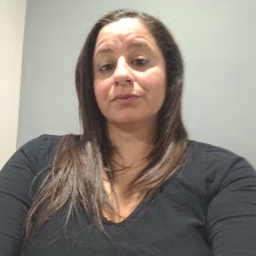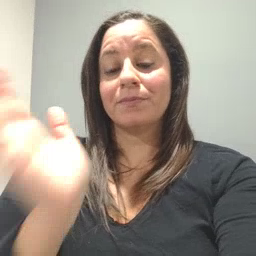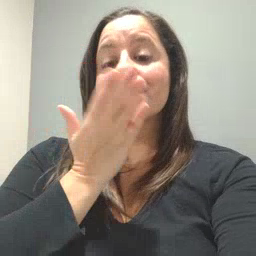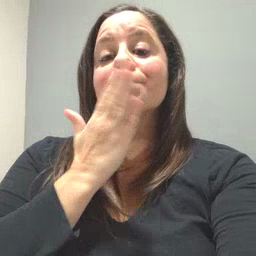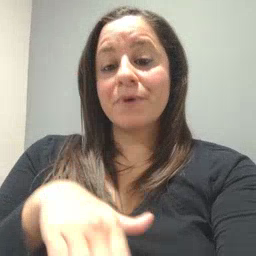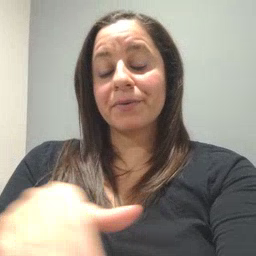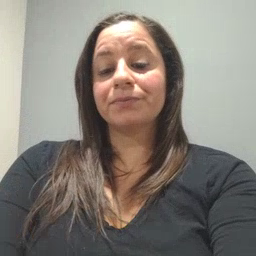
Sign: bad